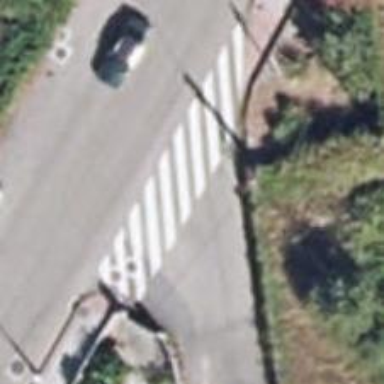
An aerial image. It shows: Marked road crossing.